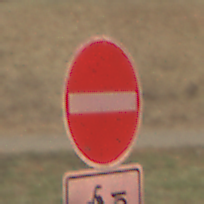
Verkehrszeichen: VerbotDerEinfahrt
Zusatzzeichen unten: EinspurigeFahrzeugeFrei2
Umgebung: Outdoor, RoadRail
Tageszeit: Midday
Wetter: Clear
Licht: Natural
Jahreszeit: Summer
Kontrast: HighContrast